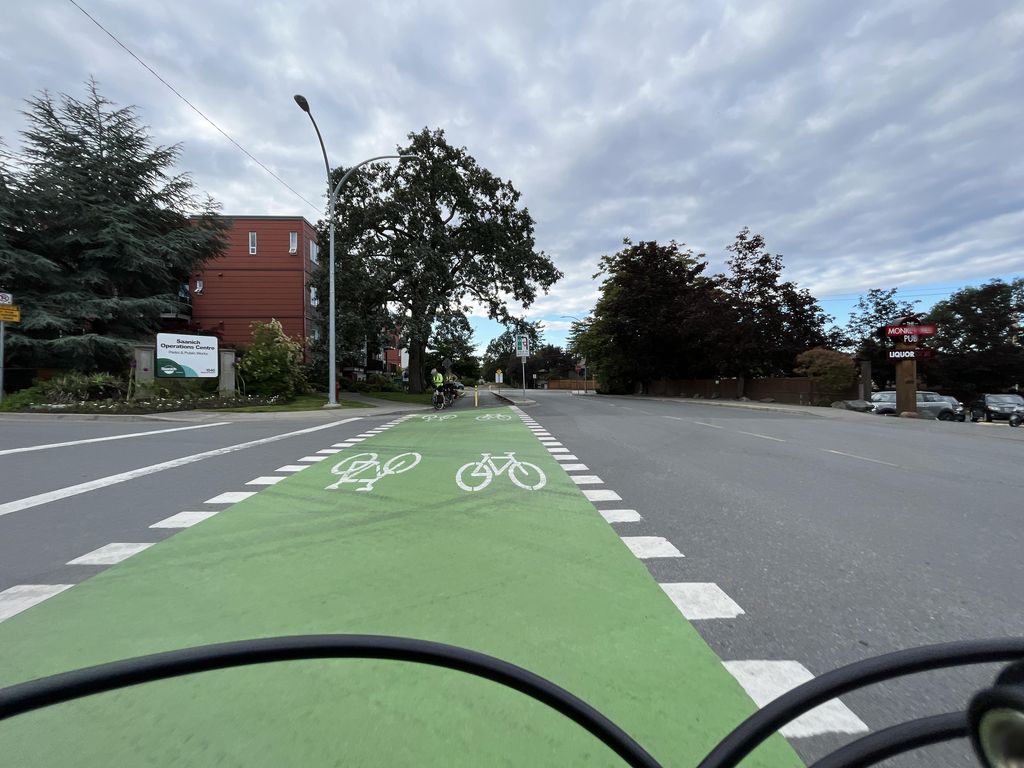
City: victoria